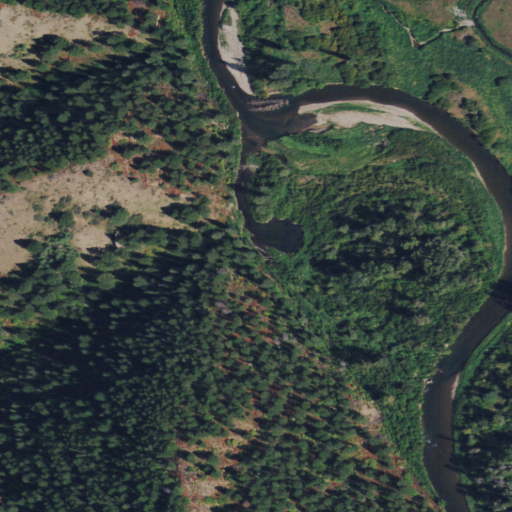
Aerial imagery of valley in Wyoming named Allred Canyon containing evergreen forest, woody wetlands, shrub, and open water